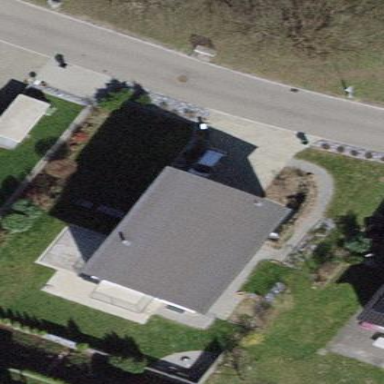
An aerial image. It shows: House with skillion roof shape.